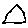
Label: triangle